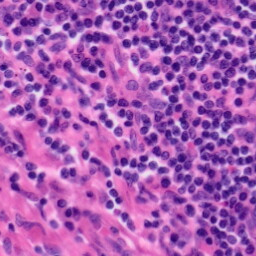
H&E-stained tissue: Tonsil